Question: This is a homework assignment for my C Programming class.
I am given a text file, with two data columns; the first column is the 'age'; the second column is the 'avgprice'. I'm able to read and print the values fine. However, for some reason the 'age' and 'avgprice' are flipped in the output. I have no clue why.
Here is the code
'''
#include "stdafx.h"
#include <stdio.h>
int main() {
double age, avgprice; //age = 1st column, avgprice = 2nd column
FILE *corolla; //ptr for file
char eof; //needed for end of file check
corolla = fopen("C:/Users/Nate/Downloads/DataFiles/corolla.txt", "r");
if (corolla == NULL) { //makes sure the file exists
printf("File does not exist!
");
return 0; //prevents crashing
}
else {
printf("Age Average Price
"); //header for data when printed
/*prints values until we're at the end of the file*/
while (fscanf(corolla, "%c", &eof) != EOF) {
fscanf(corolla, "%lf %lf", &age, &avgprice); //scans in data from file
printf("%.1f $%.2f
", age, avgprice); //prints data from file
}
}
fclose(corolla); //closes file
return 0;
}
'''
This is what the output looks like

It's puzzling to me because I have used this exact format to do the same thing with other data files--no issues. For some reason, this one file is having difficulty.
Here is the datafile I'm supposed to be reading. I've uploaded it to my Dropbox that way you can inspect the formatting if necessary. <URL>
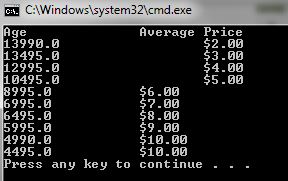
Answer: This line:
'''
while (fscanf(corolla, "%c", &eof) != EOF)
'''
reads a character from the file. The first character in the file is '1' so it reads that '1' into 'eof'.
Your next line is:
'''
fscanf(corolla, "%lf %lf", &age, &avgprice);
'''
which reads the next two entries from the file, which are '13990' and '2', in that order. So the first age is '13990' and the first avgprice is '2'.
After that, the file pointer is now pointing to the blank space after the '2'. When you go:
'''
fscanf(corolla, "%c", &eof)
'''
it reads a space into 'eof'.
Then when you get to:
'''
fscanf(corolla, "%lf %lf", &age, &avgprice);
'''
It reads the next two values, 13495 and 3 respectively. And so on.
To fix this you should stop doing 'fscanf(corolla, "%c", &eof)'. I don't know what you are expecting this to do exactly , but it does not test whether you're at the end of the file or not. Instead it reads a character, ignores the character, and checks the return value of 'fscanf'.
To fix your code:
'''
while (2 == fscanf(corolla, "%lf %lf", &age, &avgprice))
{
printf("%.1f $%.2f
", age, avgprice); //prints data from file
}
'''
The return value of 'fscanf' is the number of items successfully read (if it succeeded). When it returns something other than '2' you know you must have hit the end of the file.